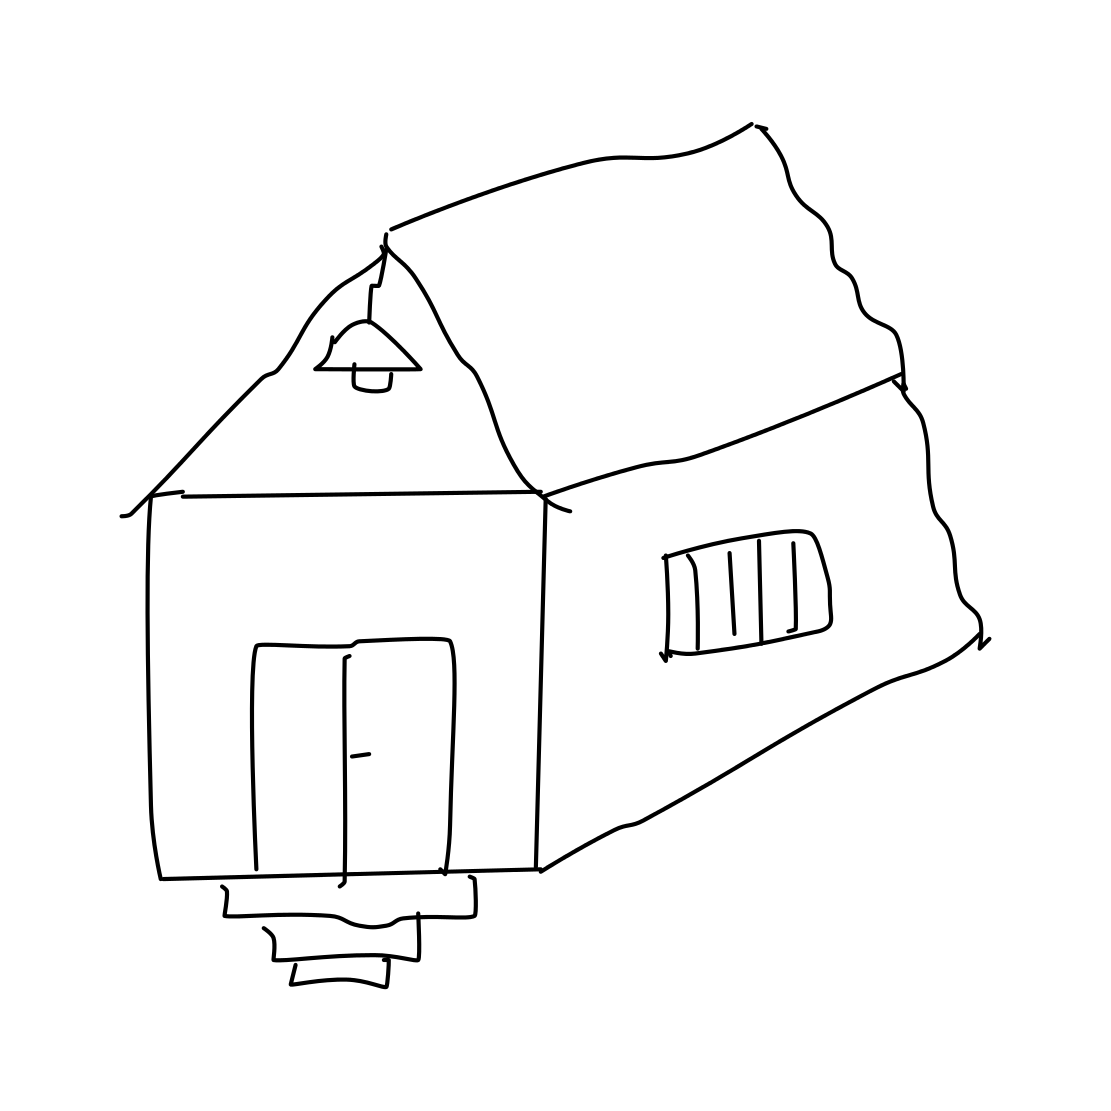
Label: house